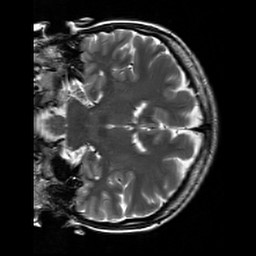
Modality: T2w
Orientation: coronal
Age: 29
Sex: female
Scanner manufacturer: siemens
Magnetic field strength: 3 T
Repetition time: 7 s
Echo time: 0.09 s